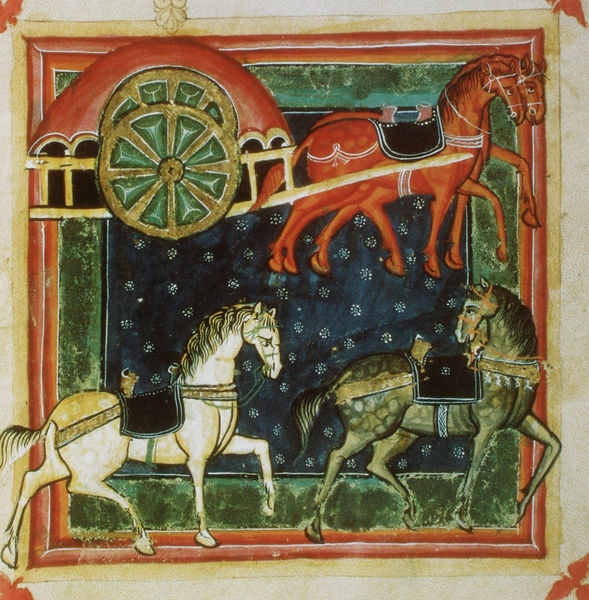
Titel: Liber astrologiae. Der Sonnenwagen
Künstler: Georgius Fendulus
Standort: Paris
Institution: Bibliothèque Nationale
Schlagwörter: blau, blätter, himmel, vogel, weiß, grün, blumen, braun, bunt, grau, orange, schwarz, dach, rot, tier, tiere, tuch, wiese, flächig, malerei, ornament, teppich, rahmen, bild, felder, vögel, brücke, gold, drei, pferd, pferde, räder, fell, hufe, mähne, sattel, schwanz, schweif, zaumzeug, zügel, farbig, papier, farben, flächen, beige, kutsche, speichen, ziehen, rand, karre, rad, wagen, blue, chair, oil, red, white, black, dark, green, grey, nose, painting, three, yellow, flowers, japanese, pattern, two, rechteck, geschirr, sterne, illustration, stilisiert, deichsel, schimmel, ecken, quadrate, fuchs, heaven, horses, roman, sky, mittelalter, ear, head, eyes, feet, balu, snow, rappen, gesattelt, farbfelder, flat, grass, night, streitwagen, drawing, mittelfeld, frame, gespann, joch, color, fabric, mouth, realism, animals, line, tail, walking, miniatur, birds, geometrie, quadrat, paintings, hengst, model, movement, zelt, zugtier, gelb ocker, cart, pferdewagen, design, pinkte, ink, rectangle, square, einrahmung, construction, watercolor, ears, medieval, squares, animal, circles, form, legs, motion, war, carriage, horse, wagon, buchillustration, chariot, reins, apfelschimmel, buchmalerei, tent, travel, riding, tale, hoof, four, hooves, linear, paint, persian, space, run, codex, bespannung, miniature, handgemalt, satte, illumination, realistic, border, royalty, wheel, bridle, hoofs, mane, cariage, coach, stars, middle ages, car, image, manuscript, bidimensional, wheels, buch buchmalerei, clau, dekor, orament, gemälde, mule, moving, romanesque, carts, rein, saddle, panel, firmament, apollo, illuminated manscript, 14th century, book of psalms, nostril, persia, minature, rede, pulling, red horse, circus, chestbut, dapple, parchment, hitched, white horse, steed, 3, repitition, 1, 4, sattle, dark blue, stallion, mark chagall, waggon, prance, drawn, tails, carrage, transportation, transport, sheels, reiten, horese, horsese, ornamtent, saddles, towing, charriot, pracing, prancing, manes, hoses, riderless, white hors, vier, zieht, carthorse, roan horse, tapissery, orese, green horse, horse car, wheele, carage, cinch, saddel, color\horse, animakl\